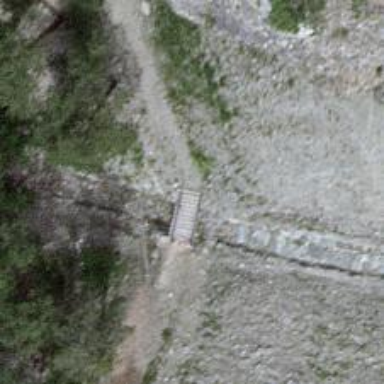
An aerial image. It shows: Path with unpaved surface that includes bridge.